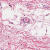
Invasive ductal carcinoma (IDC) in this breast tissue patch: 0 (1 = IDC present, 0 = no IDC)